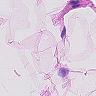
Metastatic tissue present: no